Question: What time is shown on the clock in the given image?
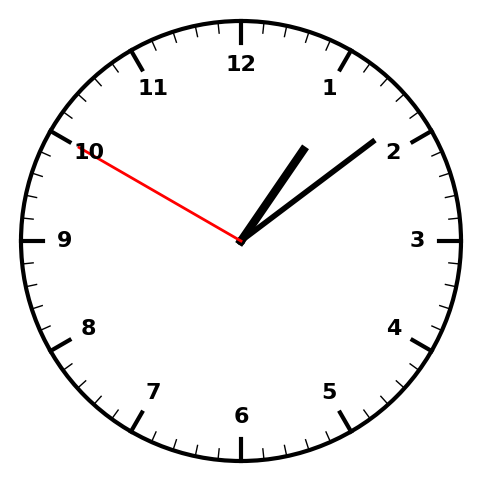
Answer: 01:08:50